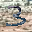
Label: 3